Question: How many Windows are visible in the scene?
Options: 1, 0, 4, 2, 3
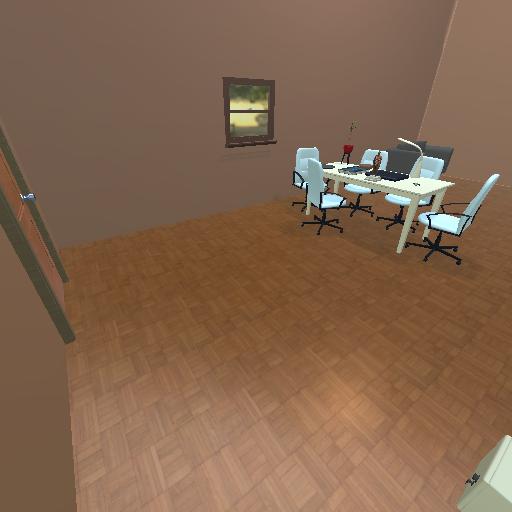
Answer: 1